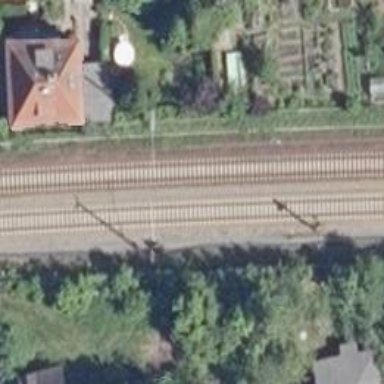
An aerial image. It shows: Milestone along the railway track with catenary mast.